Interaction volume radius: 10 \u00c5
Interaction volume height: 15 \u00c5
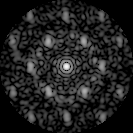
Disorder parameter: 0.5592